Question: Is it possible to add a hover message on a dropdown menu for each selection using JavaScript?

Would I use something like 'document.getElementById('name_of_html_id')' followed by one of the four options?
How would I traverse through each HTML option where I would use 'onmouseover'
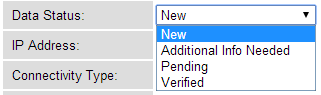
Answer: Just add a title attribute, e.g.
'''
<select id="xMySelect">
<option title="Hovered aaaaaaaaaaa">aaaaaaaaaaa</option>
<option title="Hovered bbbbbbbbbbb">bbbbbbbbbbb</option>
</select>
'''
Demo: <URL>
Or with JS:
'''
var sel = document.getElementById("xMySelect");
sel.options[0].setAttribute('title', 'hovered item 1');
sel.options[1].setAttribute('title', 'Second item hovered');
'''
Demo 2: <URL>